Question: I'm building a node.js application that opens up a connection to the Twitter Streaming API (v1.1)
I would like to filter multiple keywords (hashtags & words) as separate queries. My original idea was to have multiple public streams.
However, I understand that I can only have one open connection to the Twitter streaming api per application and per IP address and that Twitter encourages us to come up with creative solutions to get what we want.
If I stream with no filters, such as using <URL>.
Edit: I have created a diagram explaining this:

As you can see, I want to know if the two outputs wil be the same. I suspect that they won't be because although both outputs are effectively the same filter, one source is a 1% sample, and maybe the other source is a 100% sample but only delivering 1% tweets from that.
So can someone please clarify if both outputs are the same?
Thank you.
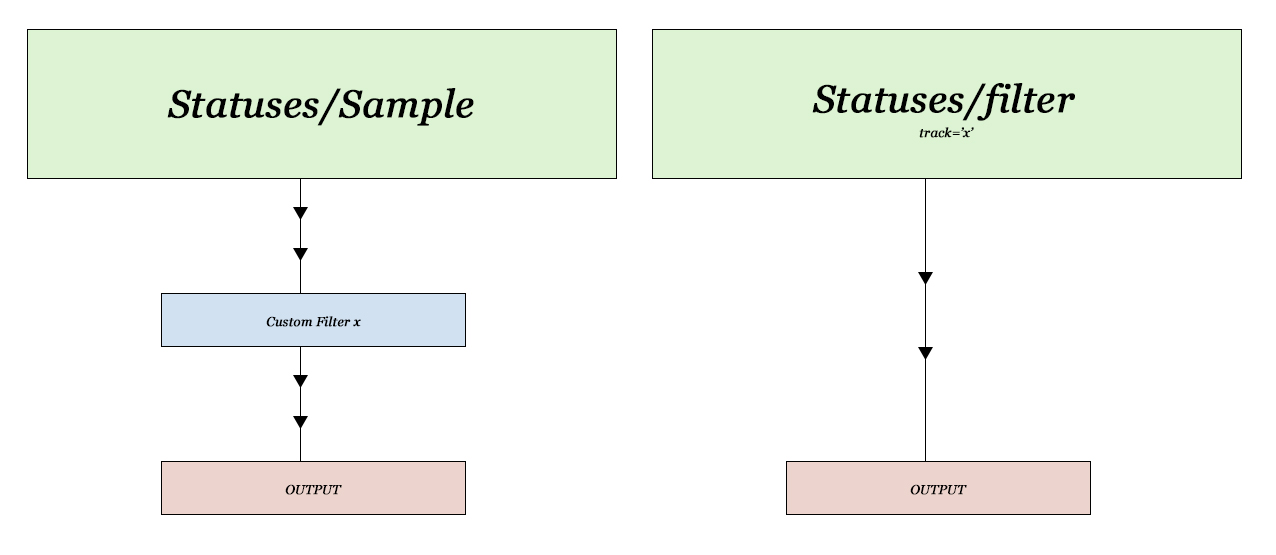
Answer: I would like to answer my question with the results of my findings.
I tested both side by side in the same time frame and concluded that the custom filter method, whilst it supports multiple filters does not provide enough tweets to create an interesting enough visualisation.
I think the only way to get something more interesting with concurrent filters is to look at other methods but I am wondering if its not possible. Maybe with a third party.
I have attached a screenshot of the visualisation tracking 'barackobama' The left is the custom filter, the right is statuses/filter.